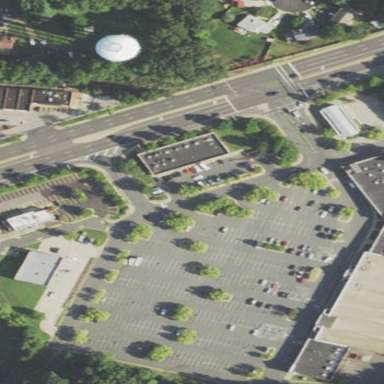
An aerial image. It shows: Retail area.